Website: apple
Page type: billing-address
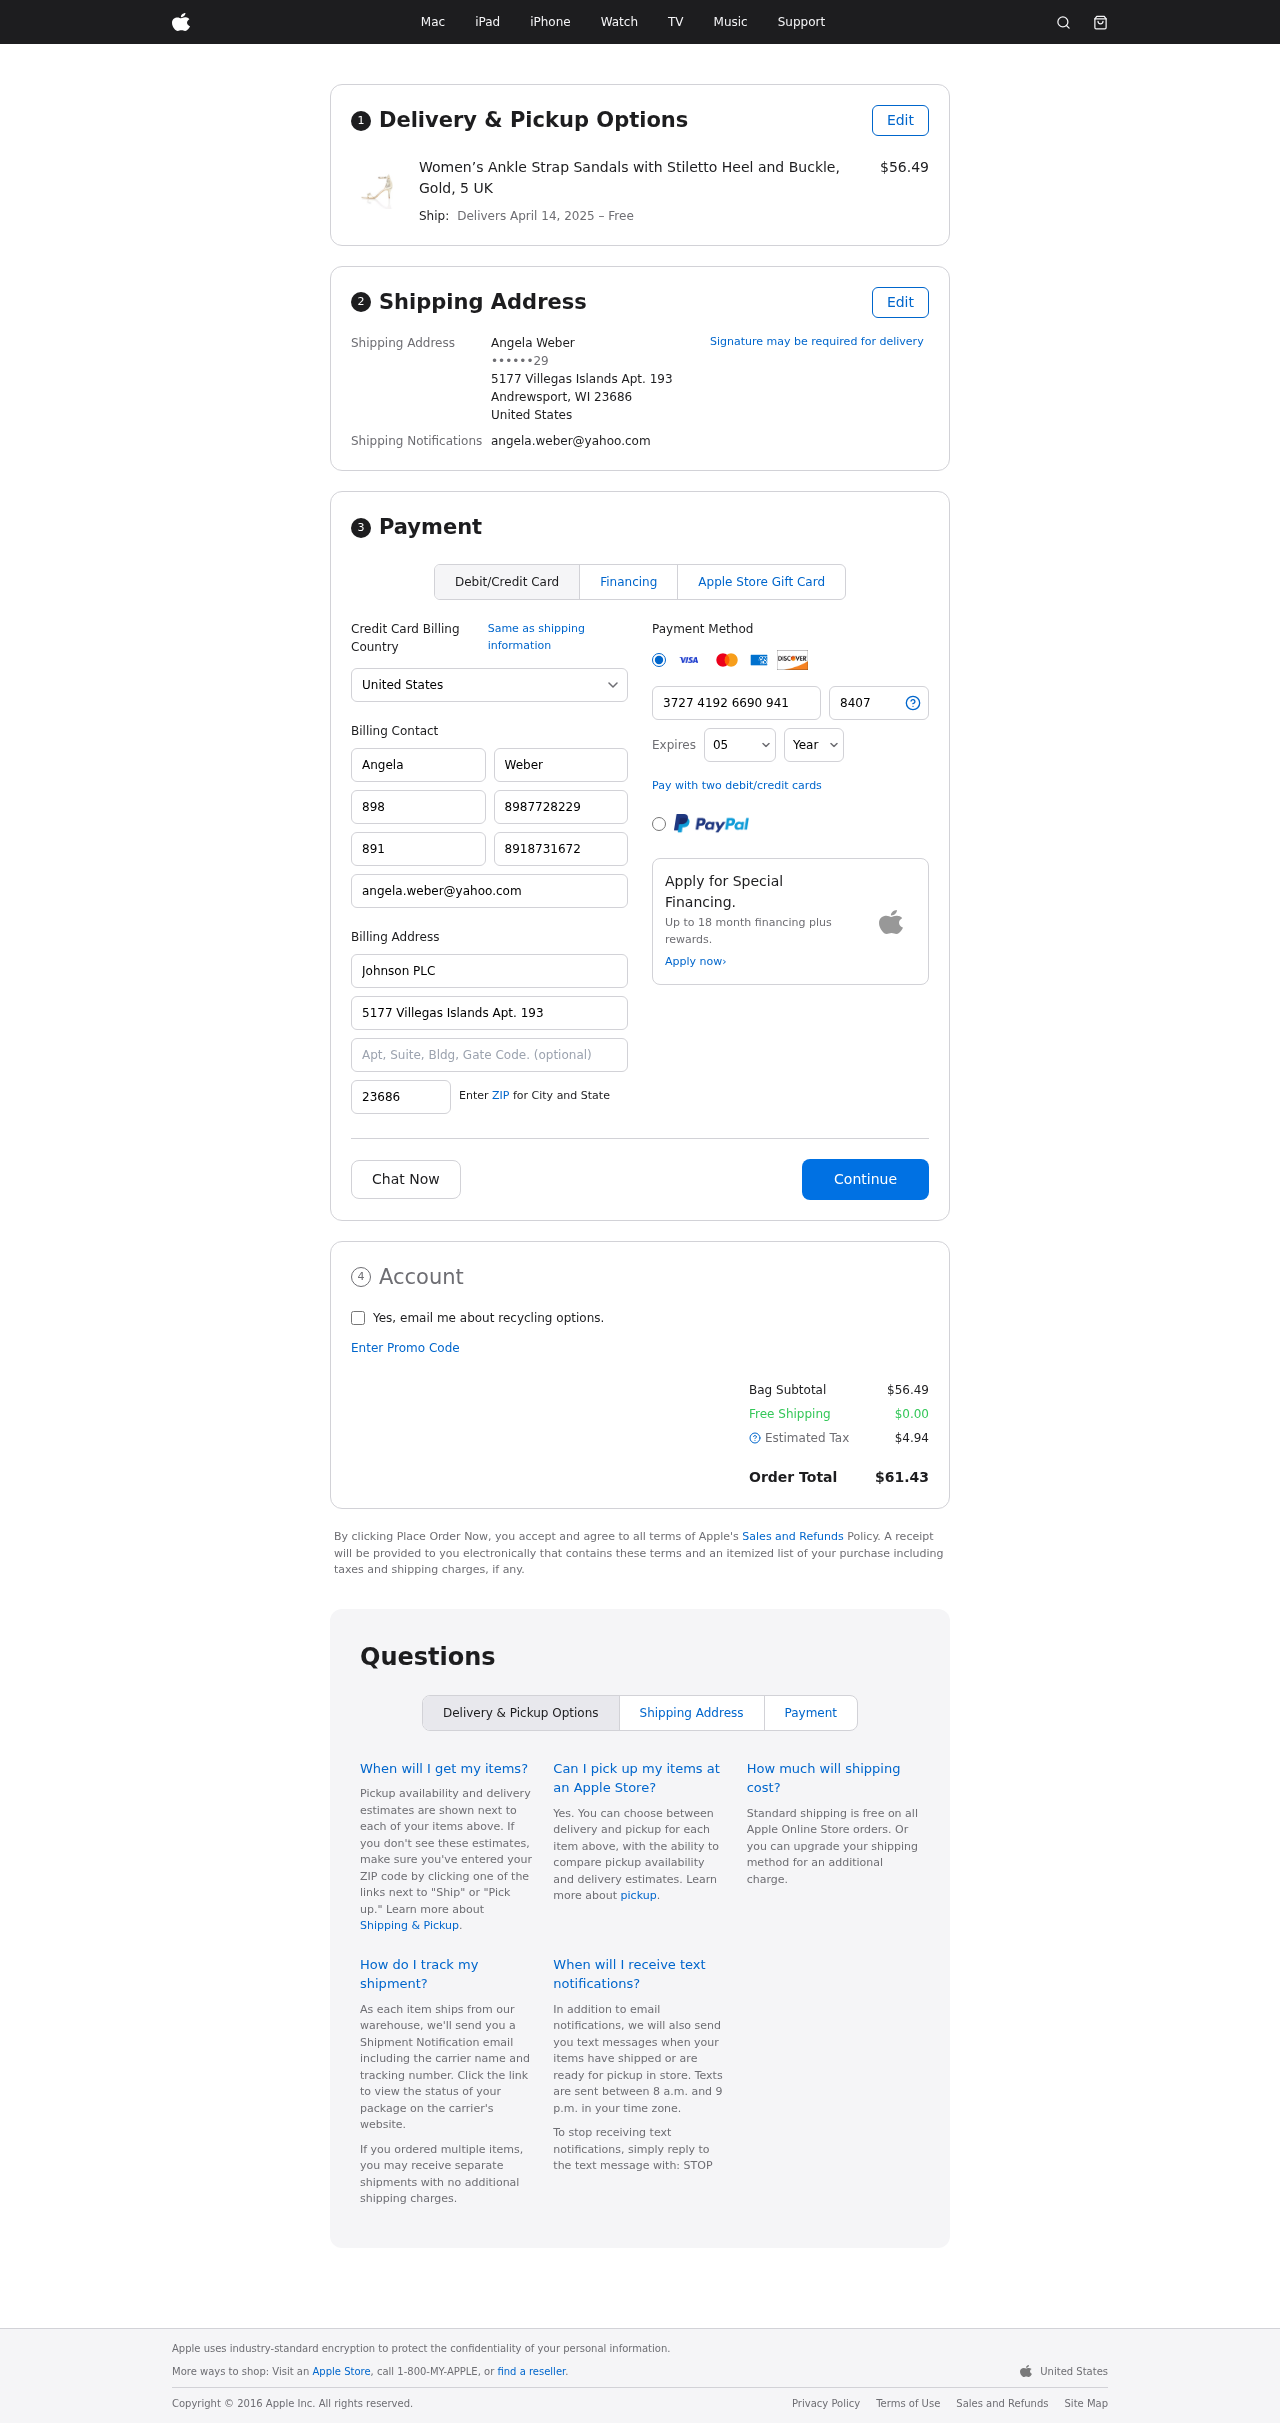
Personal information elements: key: PII_CARD_CVV
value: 8407
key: PII_CARD_EXPIRY_MONTH
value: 05
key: PII_CARD_EXPIRY_YEAR
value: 26
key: PII_CARD_NUMBER
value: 3727 4192 6690 941
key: PII_CITY_STATE_ZIP
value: Andrewsport, WI 23686
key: PII_COUNTRY
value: United States
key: PII_EMAIL
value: angela.weber@yahoo.com
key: PII_FULLNAME
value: Angela Weber
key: PII_STREET
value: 5177 Villegas Islands Apt. 193
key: PII_PHONE_MASKED
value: ••••••29
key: PII_BILLING_FIRSTNAME
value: Angela
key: PII_BILLING_LASTNAME
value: Weber
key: PII_BILLING_PHONE_AREA
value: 898
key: PII_BILLING_PHONE
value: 8987728229
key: PII_BILLING_PHONE_ALT_AREA
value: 891
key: PII_BILLING_PHONE_ALT
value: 8918731672
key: PII_BILLING_EMAIL
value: angela.weber@yahoo.com
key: PII_BILLING_COMPANY
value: Johnson PLC
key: PII_BILLING_STREET
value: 5177 Villegas Islands Apt. 193
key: PII_BILLING_POSTCODE
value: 23686
Product elements: key: PRODUCT1_NAME
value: Women’s Ankle Strap Sandals with Stiletto Heel and Buckle, Gold, 5 UK
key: PRODUCT1_PRICE
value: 56.49
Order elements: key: ORDER_DELIVERY_DATE
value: April 14, 2025
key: ORDER_SUBTOTAL
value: $56.49
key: ORDER_SHIPPING_COST
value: $0.00
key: ORDER_TAX
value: $4.94
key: ORDER_TOTAL
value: $61.43